Question: Please have a look at the below diagram

I need to write a Trigger in 'Ongoing_Portfolio' where it automatically updates 'Ongoing_Fees' after 'Insert' operation.
The 'Portfolio.Other_Fee' is a percentage, while 'Ongoing_Fees.Other_Fee = Ongoing_Portfolio.Cash_Value * Portfolio.Other_Fee'.
Please note the 'idPortfolio' in all 3 tables. What happens here is after user Inserted data into 'Ongoing_Portfolio', it scans for the related 'Portfolio' using 'idPortfolio'. Then it grabs the 'Other_Fee' from the related portfolio and insert the data into Ongoing_Fees.
Below is the Trigger I wrote, but I couldn't write the insert method to do the 'Other_Fee'.
'''
CREATE TRIGGER 'Ongoing_Portfolio_AINS' AFTER INSERT ON 'Ongoing_Portfolio' FOR EACH ROW
INSERT INTO Ongoing_Fees (idPortfolio,Other_Fee)
VALUES
(New.idPortfolio, )
'''
How can I complete this Trigger?
'''
Portfolio.idPortfolio = 1
Portfolio.Other_Fee = 10%
'''
Now I insert data into 'Ongoing_Portfolio'
'''
Ongoing_Portfolio.idPortfolio = 1
Ongoing_Portfolio.Cash_Value = 1000
'''
Now, the 'trigger' has triggered, so the data in Ongoing_Fees should be
'''
Ongoing_Fees.idPortfolio = 1
Ongoing_Fees.Other_Fee = 100
'''
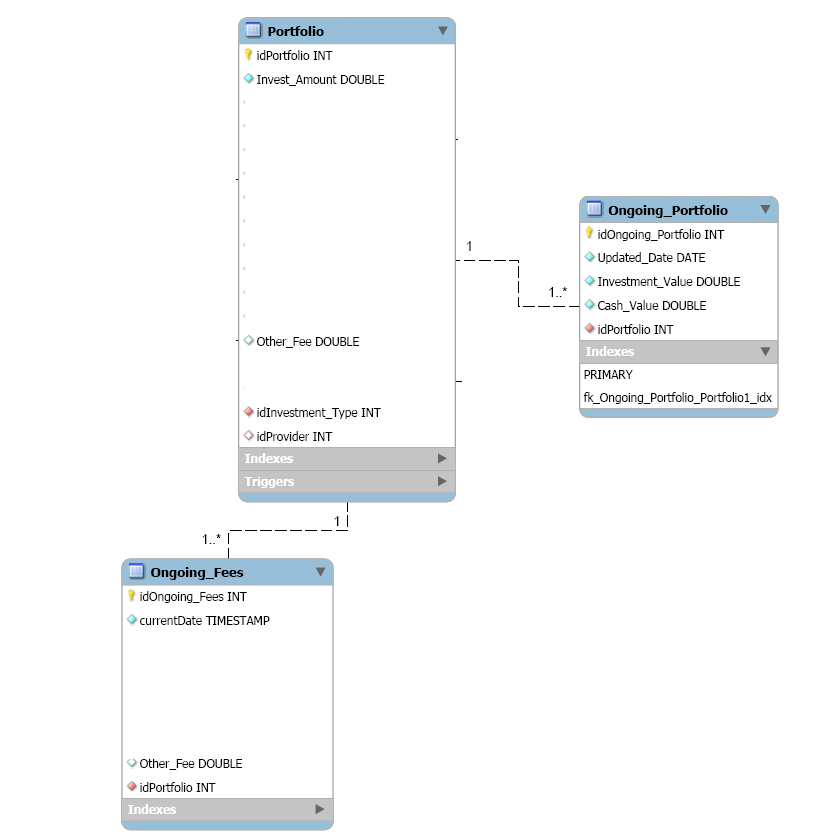
Answer: Is this what you need?
'''
INSERT INTO Ongoing_Fees (idPortfolio,Other_Fee)
select New.idPortfolio, p.other_fee
from Portfolio p
where p.idPortfolio = New.idPortfolio;
'''